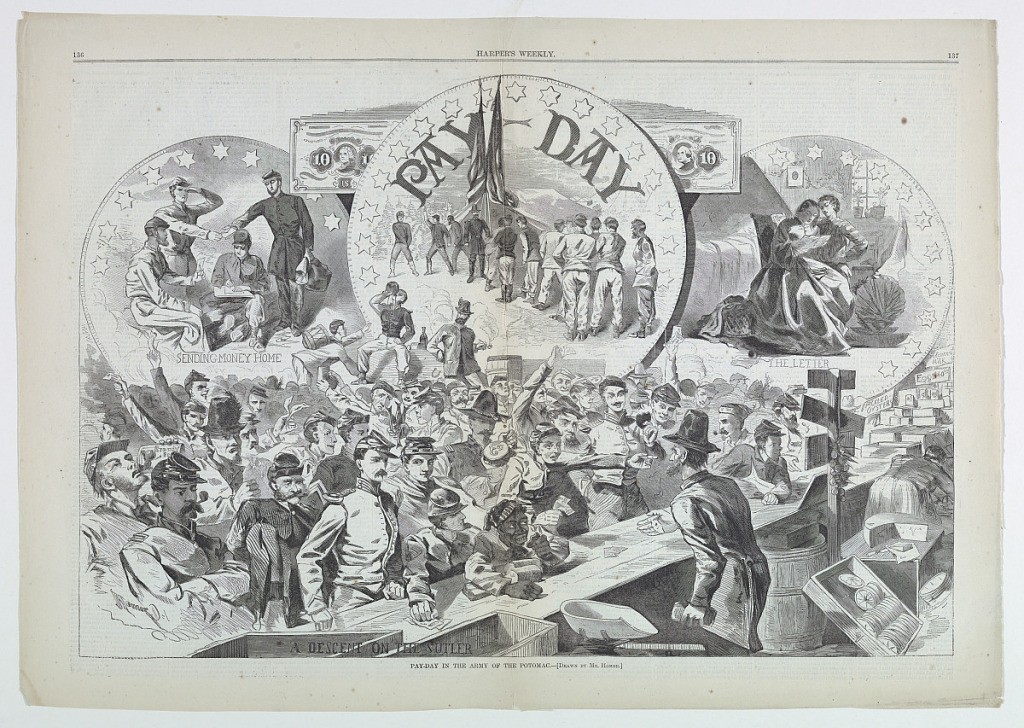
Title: Pay-Day in the Army of the Potomac
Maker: Winslow Homer, American, 1836–1910
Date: February 28, 1863
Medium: Wood engraving in black ink on paper
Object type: Print
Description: The soldiers spending their pay, with three inserts showing them getting their pay, sending money home, and a family receiving it.